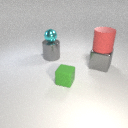
large red rubber cylinder to the right of small cyan metal sphere